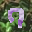
Label: 7